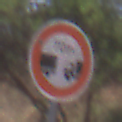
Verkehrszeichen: VerbotUnterschreitenMindestabstand
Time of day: Midday
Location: Outdoor (RoadRail)
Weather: Clear
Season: NotSpecified
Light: Natural